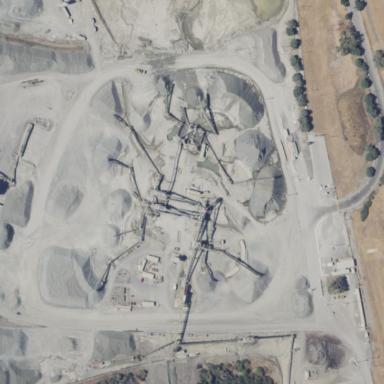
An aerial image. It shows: Quarry area.